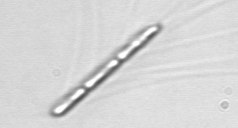
Label: Chaetoceros_subtilis